Question: I have a query that takes a LINESTRING and converts it to a result set of POINTS.
What I can't figure out is how to find the distance between 2 specific row points in this result set.
This is what I have so far:
'''
DECLARE @GeographyToConvert geography
SET @GeographyToConvert = geography::STGeomFromText('LINESTRING (26.<PHONE>.<PHONE>, 26.<PHONE>.709785, 26.<PHONE>.<PHONE>, 26.<PHONE>.709825, 26.<PHONE>.709875, 26.64356 -81.<PHONE>, 26.<PHONE>.710125, 26.<PHONE>.<PHONE>, 26.643195 -81.<PHONE>, 26.<PHONE>.<PHONE>, 26.643175 -81.<PHONE>, 26.643165 -81.<PHONE>, 26.<PHONE>.<PHONE>, 26.<PHONE>.<PHONE>)',4326);
WITH GeographyPoints(N, Point) AS
(
SELECT 1, @GeographyToConvert.STPointN(1)
UNION ALL
SELECT N + 1, @GeographyToConvert.STPointN(N + 1)
FROM GeographyPoints GP
WHERE N < @GeographyToConvert.STNumPoints()
)
SELECT N,Point.STBuffer(0.25) as point, Point.STAsText() FROM GeographyPoints
'''

This is what I was trying, but it does not work:
'''
Declare @Point1 geography;
Declare @Point2 geography;
DECLARE @GeographyToConvert geography
--SET @GeometryToConvert = (select top 1 geotrack from dbo.SYNCTESTING2 where geotrack is not null);
SET @GeographyToConvert = geography::STGeomFromText('LINESTRING (26.<PHONE>.<PHONE>, 26.<PHONE>.709785, 26.<PHONE>.<PHONE>, 26.<PHONE>.709825, 26.<PHONE>.709875, 26.64356 -81.<PHONE>, 26.<PHONE>.710125, 26.<PHONE>.<PHONE>, 26.643195 -81.<PHONE>, 26.<PHONE>.<PHONE>, 26.643175 -81.<PHONE>, 26.643165 -81.<PHONE>, 26.<PHONE>.<PHONE>, 26.<PHONE>.<PHONE>)',4326);
WITH GeographyPoints(N, Point) AS
(
SELECT 1, @GeographyToConvert.STPointN(1)
UNION ALL
SELECT N + 1, @GeographyToConvert.STPointN(N + 1)
FROM GeographyPoints GP
WHERE N < @GeographyToConvert.STNumPoints()
)
SELECT N,Point.STBuffer(0.25) as point, Point.STAsText() FROM GeographyPoints
select @Point1 = Point FROM GeometryPoints where N = 10;
select @Point2 = Point FROM GeometryPoints where N = 11
select @Point1.STDistance(@Point2) as [Distance in Meters]
'''
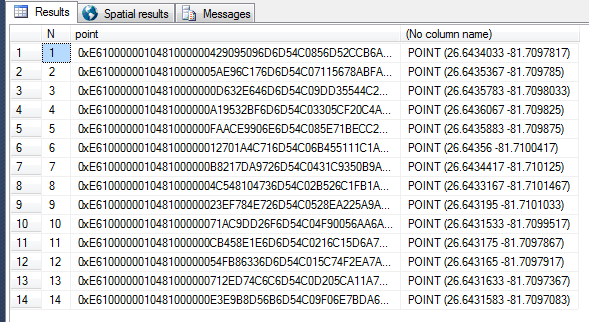
Answer: Replace
'''
SELECT N,Point.STBuffer(0.25) as point, Point.STAsText() FROM GeographyPoints
'''
With
'''
SELECT * INTO #GeographyPoints FROM GeographyPoints
DECLARE @N1 INT = 10
DECLARE @N2 INT = 11
SELECT (SELECT Point FROM #GeographyPoints WHERE N=@N1).STDistance(
(SELECT Point FROM #GeographyPoints WHERE N=@N2))
DROP TABLE #GeographyPoints
'''
And just change the values for @N1 & @N2 as neccessary